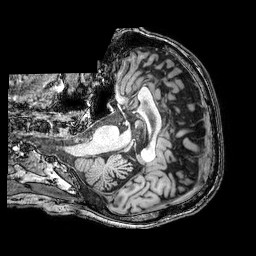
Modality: T1w
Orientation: axial
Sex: male
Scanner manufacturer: philips
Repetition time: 0.008119 s
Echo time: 0.00371 s